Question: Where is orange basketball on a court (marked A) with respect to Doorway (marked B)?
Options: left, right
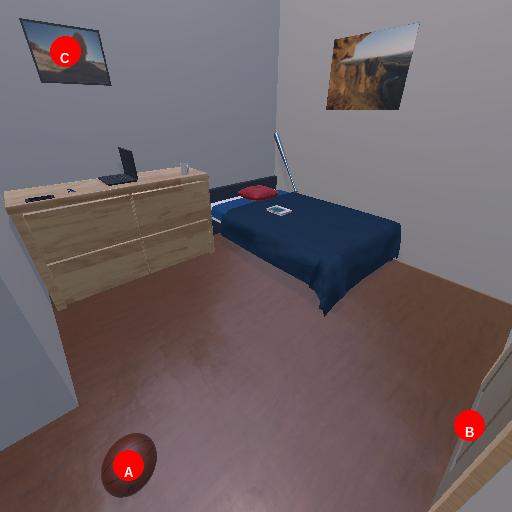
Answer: left